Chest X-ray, PA view. Patient: 62 years old, sex M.
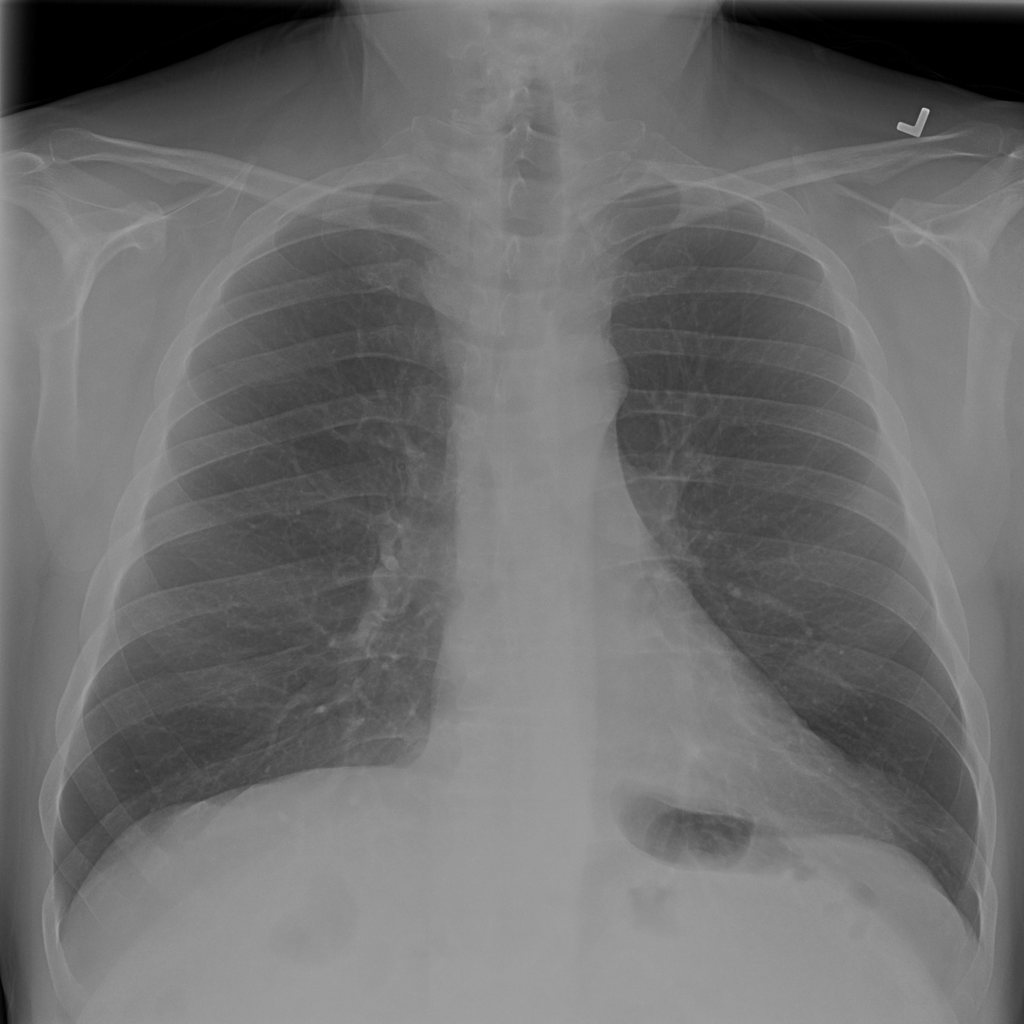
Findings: No Finding